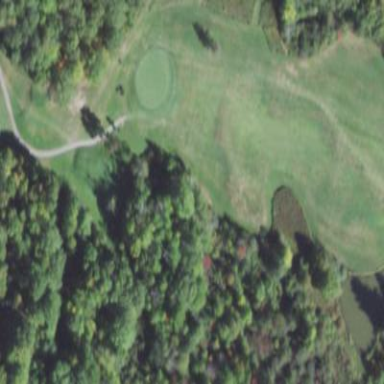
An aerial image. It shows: Rough grassy area used for golf.